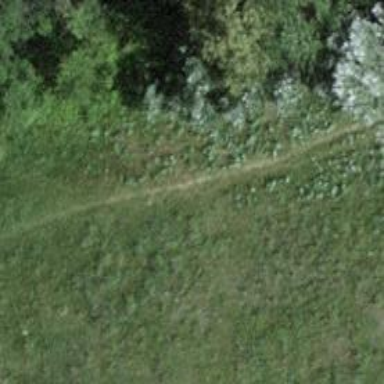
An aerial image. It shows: Path covered with grass.